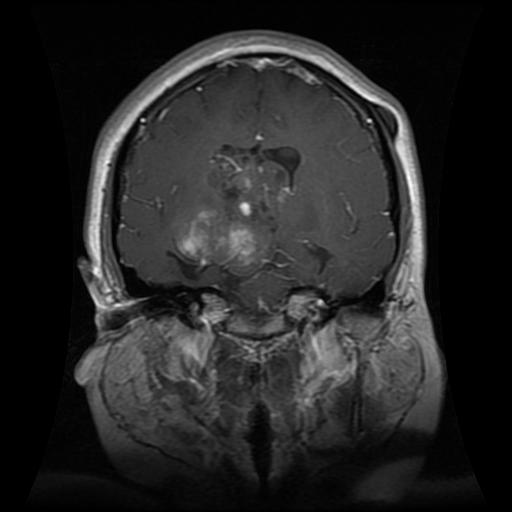
Label: glioma